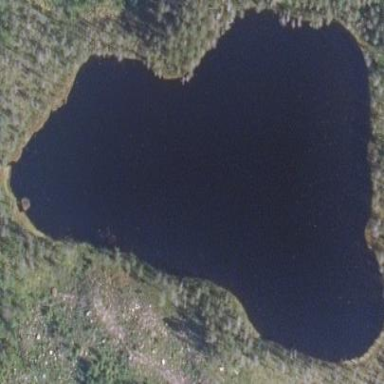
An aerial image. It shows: Lake with natural water.